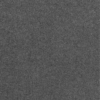
Label: dusty